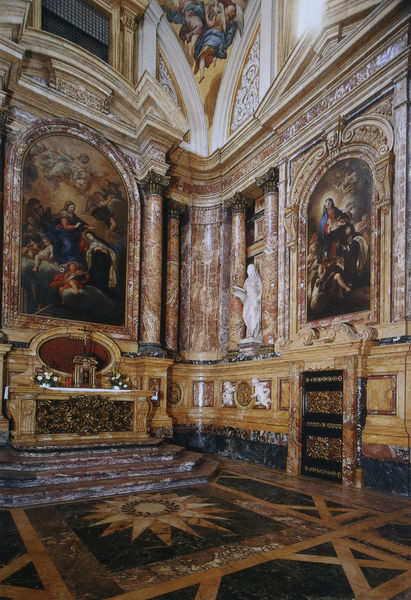
Titel: Innenansicht, Chor
Künstler: Ciro Ferri
Standort: Florenz
Institution: Santa Maria Maddalena dei Pazzi
Schlagwörter: blau, gemälde, schatten, weiß, gelb, ocker, braun, bunt, fenster, licht, marmor, raum, schwarz, säule, säulen, rot, beige, muster, barock, rahmen, silber, sockel, steine, felder, gitter, kirche, sonne, boden, figur, gold, decke, innen, mutter, renaissance, ofen, oval, engel, skulptur, bilder, ecke, rahmung, ansicht, bogen, fußboden, giebel, saal, treppe, treppen, symmetrie, glanz, wandmalerei, stuck, stufen, lichteinfall, marmoriert, foto, fotografie, photographie, nische, medaillon, kloster, kreuz, stern, kreise, mosaik, bildniss, zwickel, altar, architrav, hochaltar, kapitelle, rom, intarsien, photo, halbkreis, fries, quadrate, gesims, orgel, skulpturen, voluten, farbfoto, christus, grab, jesus, residenz, schloß, mezzanin, kirchenraum, fresken, monstranz, florenz, kapelle, fresko, konkav, konvex, bänder, maria, madonna, putti, sten, aufnahme, ovale, altarbild, christi, himmelfahrt, mamor, friese, korintisch, tympanon, nischen, sockelzone, tabernakel, einteilung, statur, skulpture, gesprengt, chatten, bildfeld, verkröpft, altarnische, profilierung, secco, verkröpfung, christilich, gesprengter giebel, kirche brock, benediktinerinne, benediktinerinnen, fioto, weiße figur, weisser marmor, pietre dure, prachtvoller fussboden, inlays